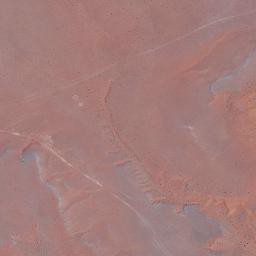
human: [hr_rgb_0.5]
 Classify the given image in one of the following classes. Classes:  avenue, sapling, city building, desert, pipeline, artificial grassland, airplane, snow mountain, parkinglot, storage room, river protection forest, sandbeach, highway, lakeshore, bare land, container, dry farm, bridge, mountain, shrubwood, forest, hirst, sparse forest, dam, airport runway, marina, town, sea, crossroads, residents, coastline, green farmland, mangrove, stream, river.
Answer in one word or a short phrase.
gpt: desert